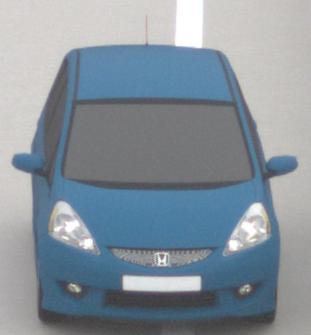
Make: Honda
Model: Jazz 1.2
Detailed model: Jazz (III) (11/08 - 04/11)
Model produced from: 2008/11
Model produced until: 2010/10
Doors: 5
Color: blue
Road condition: dry road
Daytime: morning or afternoon
Contrast: low contrast